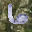
Label: 6